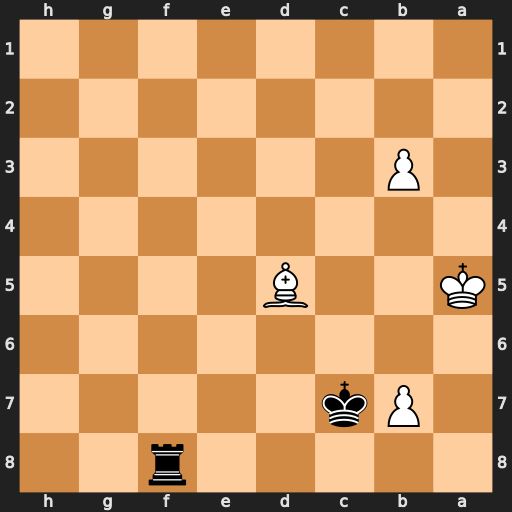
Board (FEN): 5r2/1Pk5/8/K2B4/8/1P6/8/8
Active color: b
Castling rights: -
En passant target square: -
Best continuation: Rf5 b8=B+ Kxb8 Kb5 Rxd5+